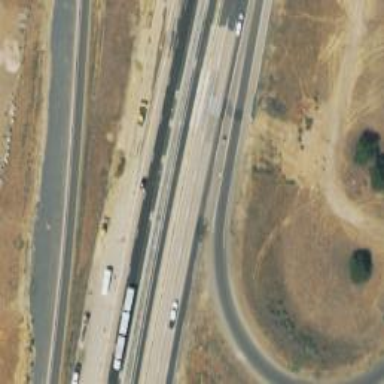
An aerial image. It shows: Motorway link.